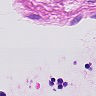
Metastatic tissue present: no